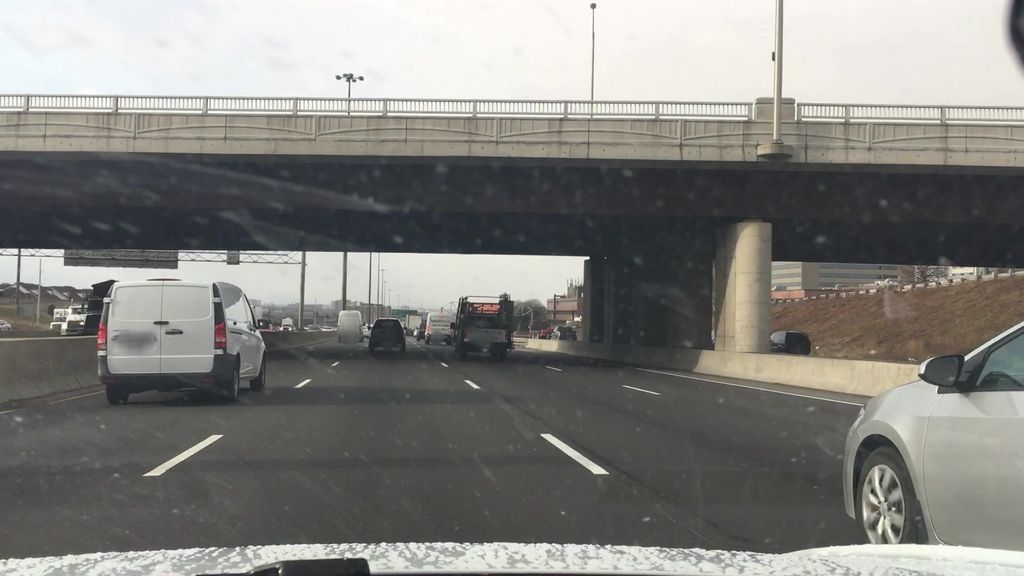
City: toronto